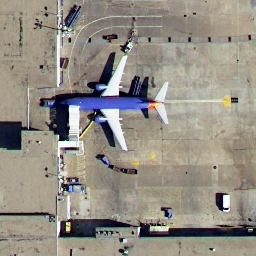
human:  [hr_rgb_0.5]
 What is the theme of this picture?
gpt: airport

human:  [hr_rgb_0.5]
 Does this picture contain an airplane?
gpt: yes

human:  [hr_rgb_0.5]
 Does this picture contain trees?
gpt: no

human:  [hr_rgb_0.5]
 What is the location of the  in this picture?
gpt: center